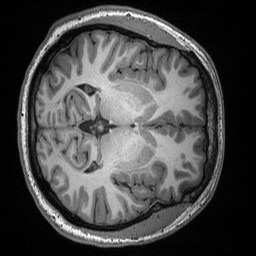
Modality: T1w
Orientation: axial
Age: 26
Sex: male